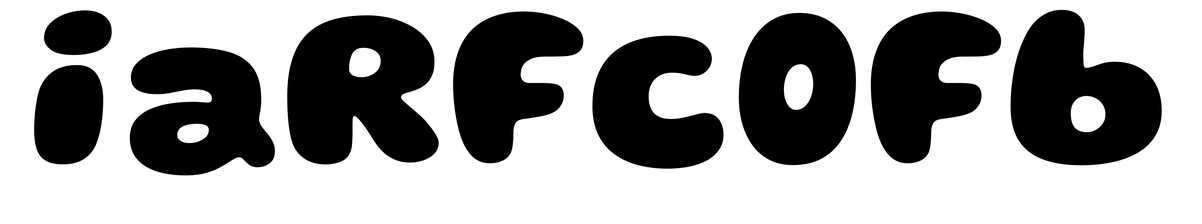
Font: Gluten_ExtraBold